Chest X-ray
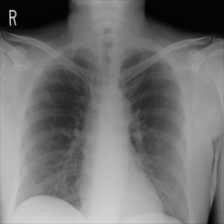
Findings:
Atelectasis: negative
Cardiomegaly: negative
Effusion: negative
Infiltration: negative
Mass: negative
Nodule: negative
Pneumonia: negative
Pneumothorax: negative
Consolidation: negative
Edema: negative
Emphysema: negative
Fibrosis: negative
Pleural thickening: negative
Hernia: negative